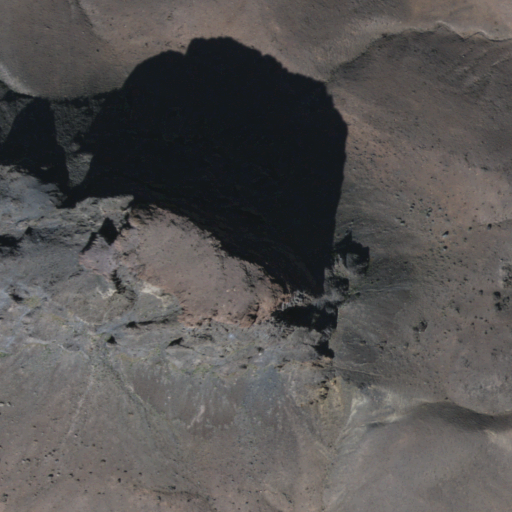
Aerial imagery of mountain in Arizona named Montezumas Chair containing shrub, grassland, and evergreen forest